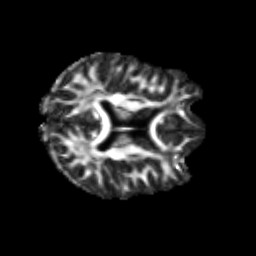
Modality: FA
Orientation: axial
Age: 29
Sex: male
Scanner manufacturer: siemens
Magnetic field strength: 3 T
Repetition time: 3.5 s
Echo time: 0.125 s